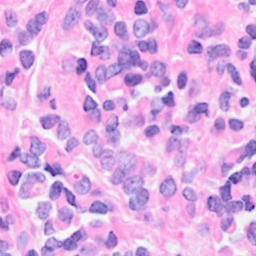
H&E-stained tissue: Breast